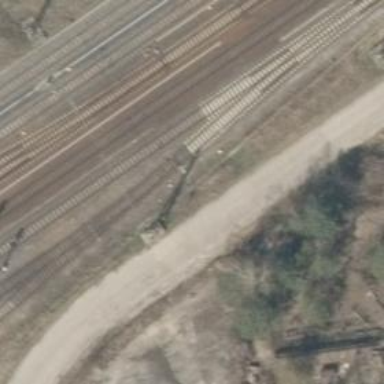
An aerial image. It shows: Railway track with electrified contact lines. This is siding track.